Question: Ok, i will try to make this as clear as i can.
i have FrIndex with a layout like below.

when i created an event where the first button is clicked, the Red Panel will be removed and replace with another panel that i have in the same package.
so this is my code.
'''
void CallMocChiaKhoa() {
pnMocChiaKhoa p = new pnMocChiaKhoa();
pnMain.removeAll();
pnMain.add(p);
pnMain.validate();
}
'''
normally this code would work just perfectly fine..i did this before with another similar project.
can anyone help?
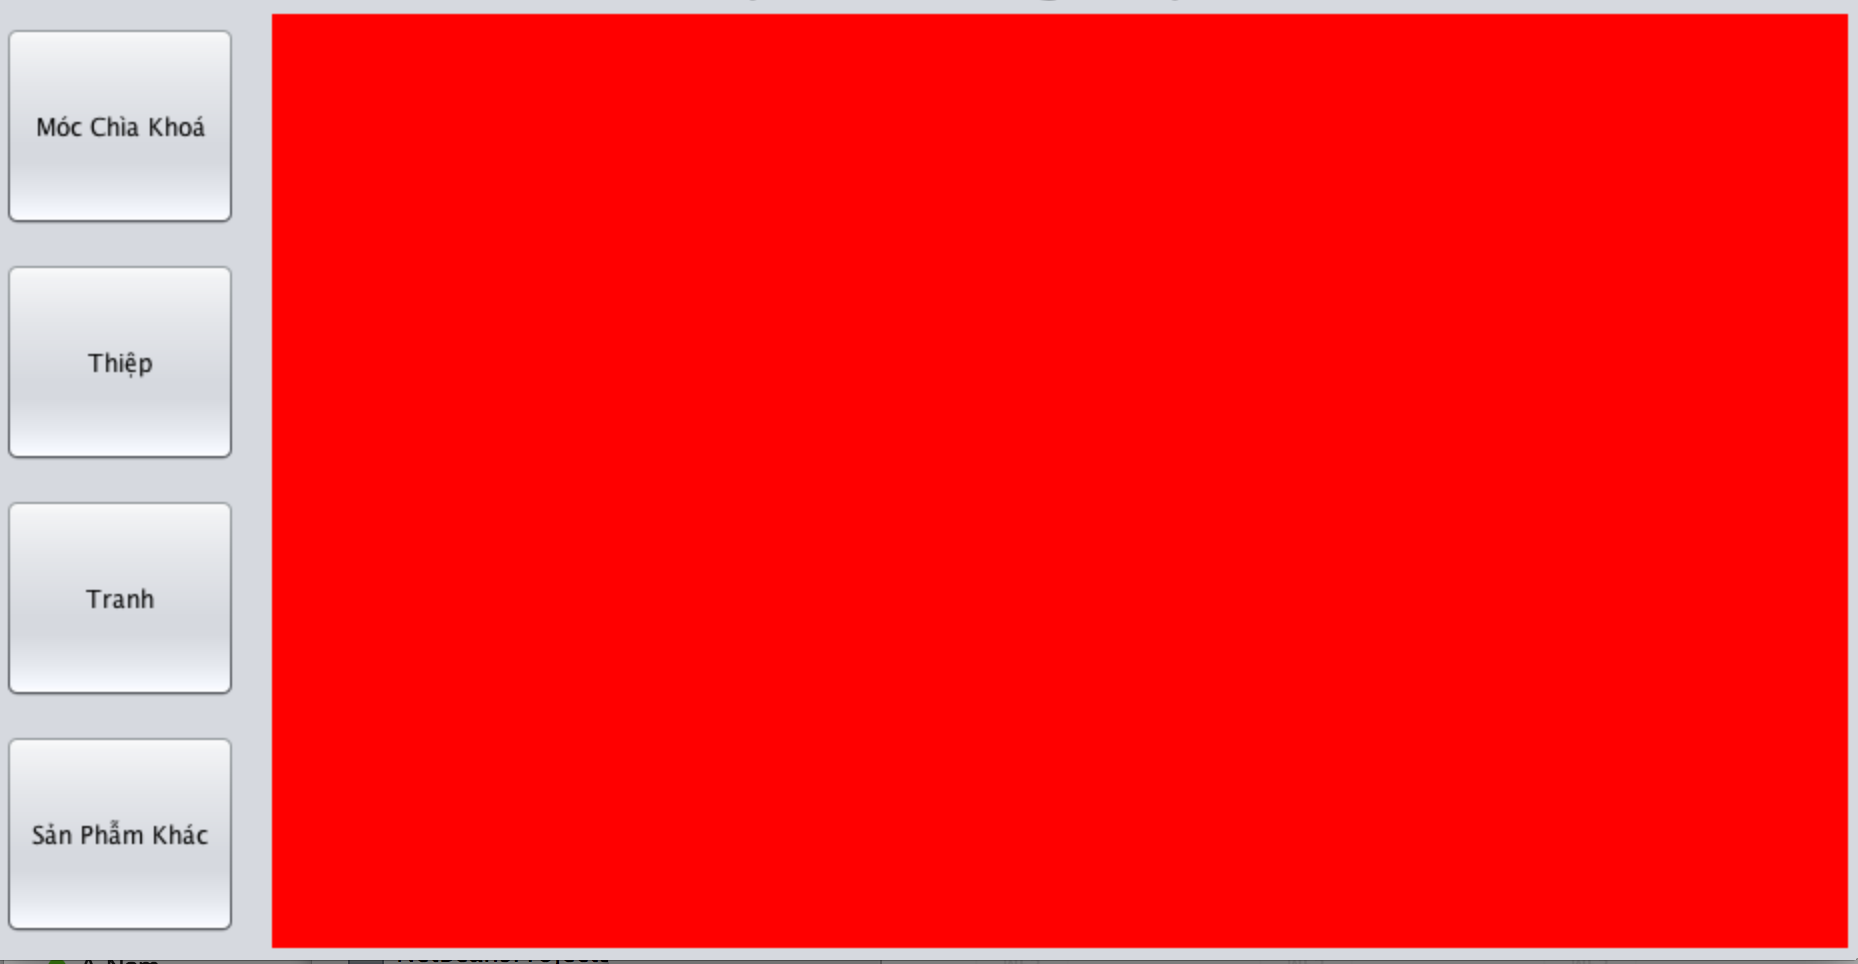
Answer: Yeah i figured it out...you just have to add in one more line:
'''
pnMain.setLayout(new BorderLayout());
pnMain.removeAll();
'''
and it work perfectly...thanks guys for your help! :)